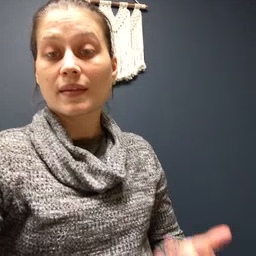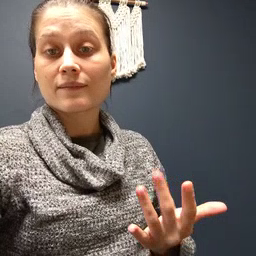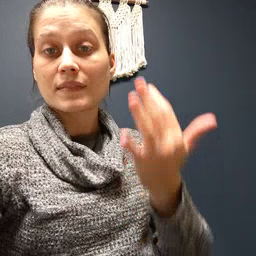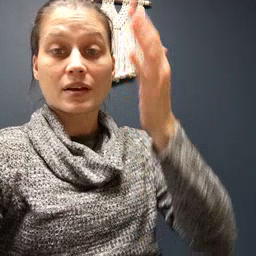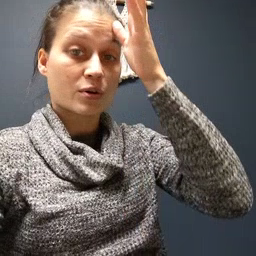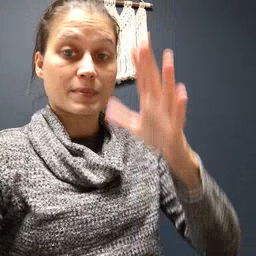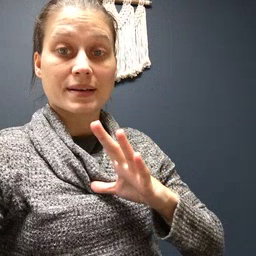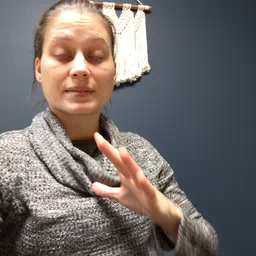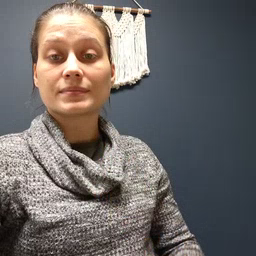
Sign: fireman